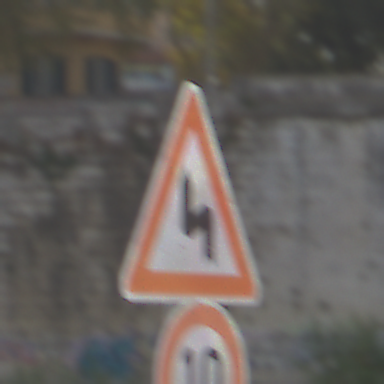
Verkehrszeichen: DoppelkurveZunaechstLinks
Zusatzzeichen unten: Geschwindigkeit10
Umgebung: Outdoor, Suburban
Tageszeit: MorningAfternoon
Wetter: PartlyCloudy
Licht: Natural
Jahreszeit: NotSpecified
Kontrast: HighContrast